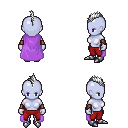
a pixel art fantasy rpg character, female body template, dark elf, purple skin, lavender cape, red pants, white mohawk hairstyle, cloth bracers, metal boots, four views (front, back, left, right), 2x2 character sprite sheet, small pixel art, hard edges, no anti-aliasing